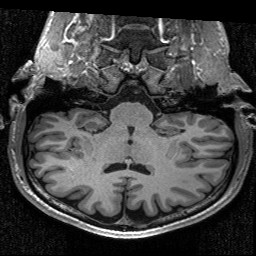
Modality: T1w
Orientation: sagittal
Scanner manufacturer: siemens
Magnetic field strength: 3 T
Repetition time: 2.53 s
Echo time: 0.00267 s